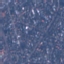
Land use / land cover class: Residential